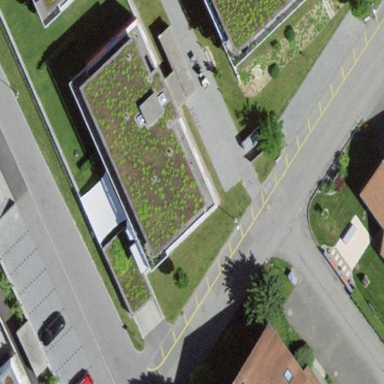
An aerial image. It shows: Residential building with flat roof.